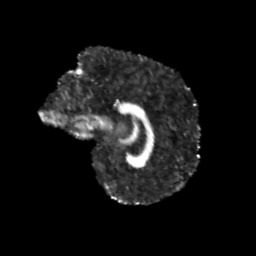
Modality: FA
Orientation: sagittal
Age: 11
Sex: male
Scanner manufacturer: siemens
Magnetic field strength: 3 T
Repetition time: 3.8 s
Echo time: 0.07 s